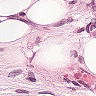
Metastatic tissue present: yes